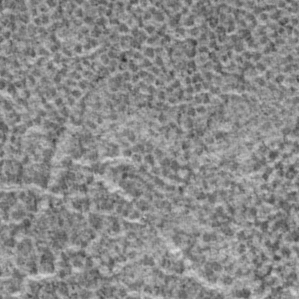
Label: frost